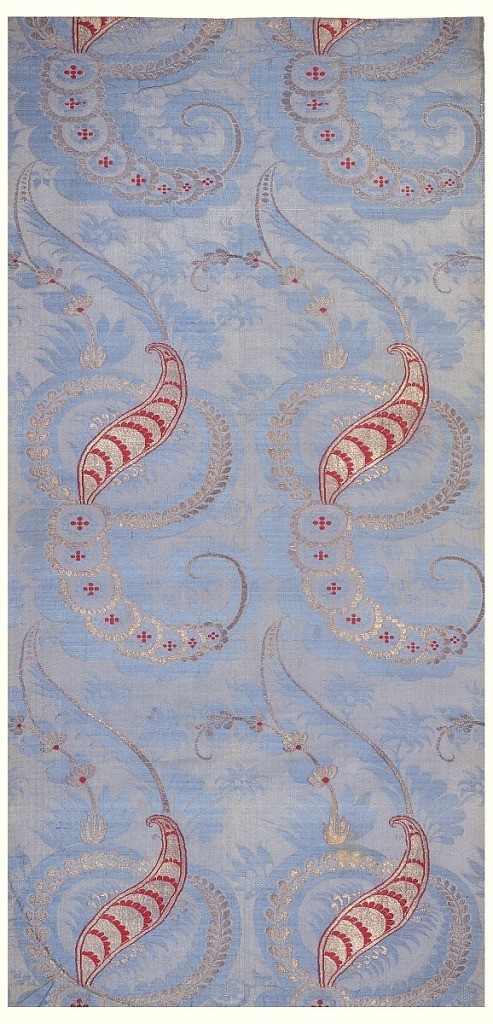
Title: Fragment
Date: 1700–1705
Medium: silk, metal-wrapped silk-core yarns Technique: 4/1 satin damask weave with discontinuous supplementary weft patterning (brocaded) Label: silk satin damask brocaded with silk and metallic yarns
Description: Pale blue damask brocaded with red silk and silver metallic yarns, in feather-like shapes and floral scrolls in the 'bizarre' style. Both selvages present.